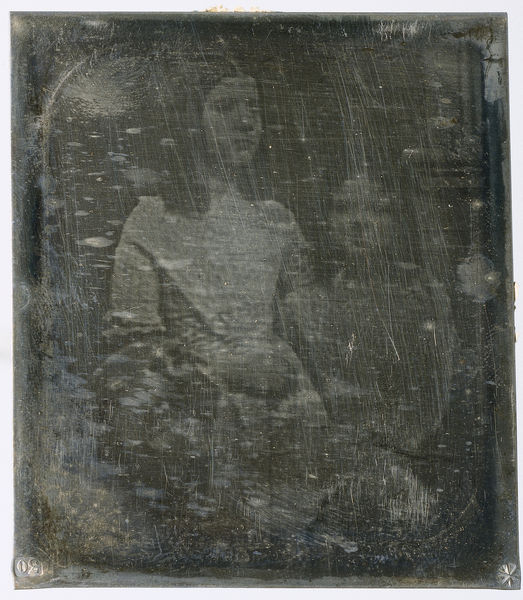
Titel: Portret van Jeanne en Rosa Asser
Künstler: Eduard Isaac Asser
Standort: Amsterdam
Institution: Rijksmuseum
Schlagwörter: dunkel, weiß, mädchen, frau, glas, kleid, nase, symbolismus, blass, gesicht, silber, portrait, haare, paar, mittelscheitel, kinder, zwei, streifen, junge, schwanger, schwestern, foto, fotografie, regen, schimmer, messing, flecken, negativ, geisterhaft, kratzer, daguerrotypie, verblasst, verblichen, daguerre, fingerabdruck, fotoplatte, zerkratzt, krazer, bildplatte